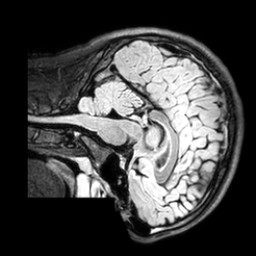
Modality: T1w
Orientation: sagittal
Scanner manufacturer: philips
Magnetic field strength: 3 T
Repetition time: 4.8 s
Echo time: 0.2586 s